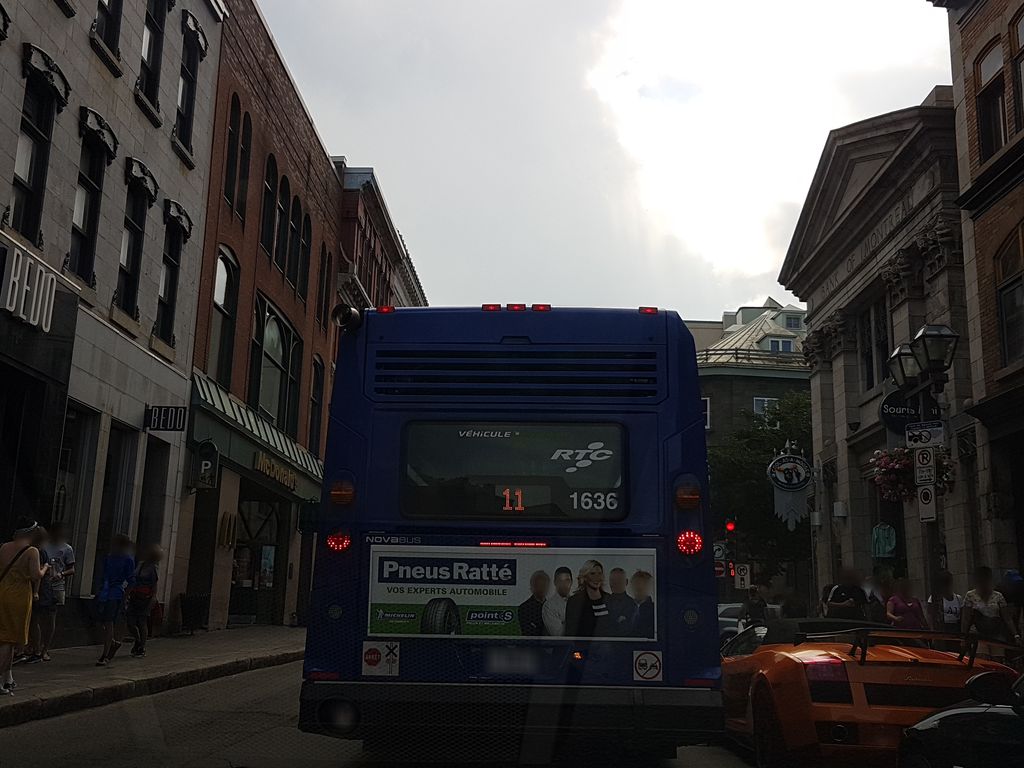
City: quebec_city